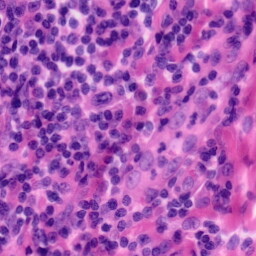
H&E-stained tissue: Tonsil